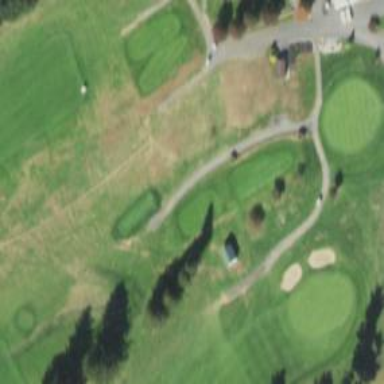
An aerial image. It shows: Service road used as golf cart path.